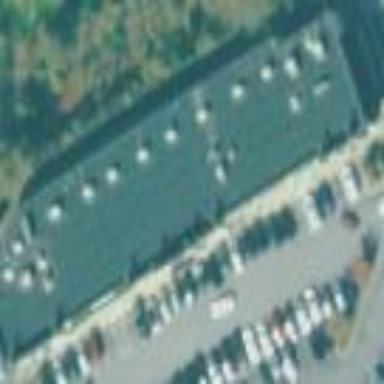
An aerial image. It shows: Retail building.